Aerial crown-view tile of a tropical tree (Barro Colorado Island, Panama), acquired 20250124:
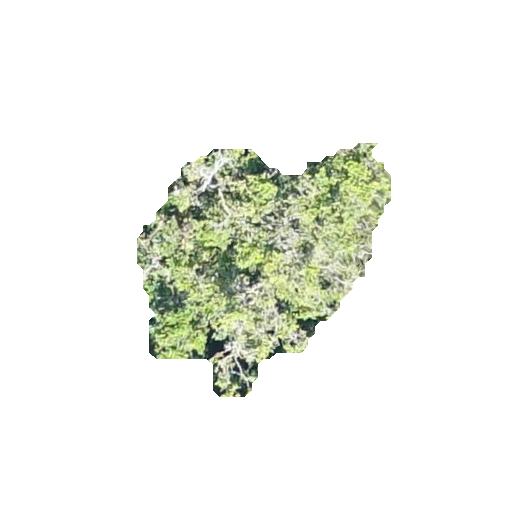
Species: Poulsenia armata
GBIF accepted scientific name: Poulsenia armata
Crown area: 62.536 m²